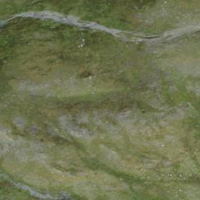
EUNIS habitat code: 48
Species observed at this site:
Eriophorum scheuchzeri